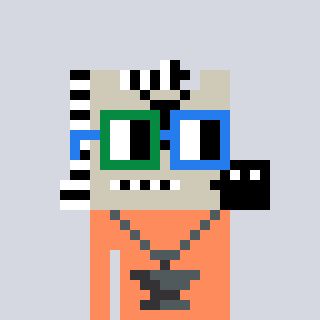
a pixel art character with square green and blue glasses, a zebra-shaped head and a peachy-colored body on a cool background